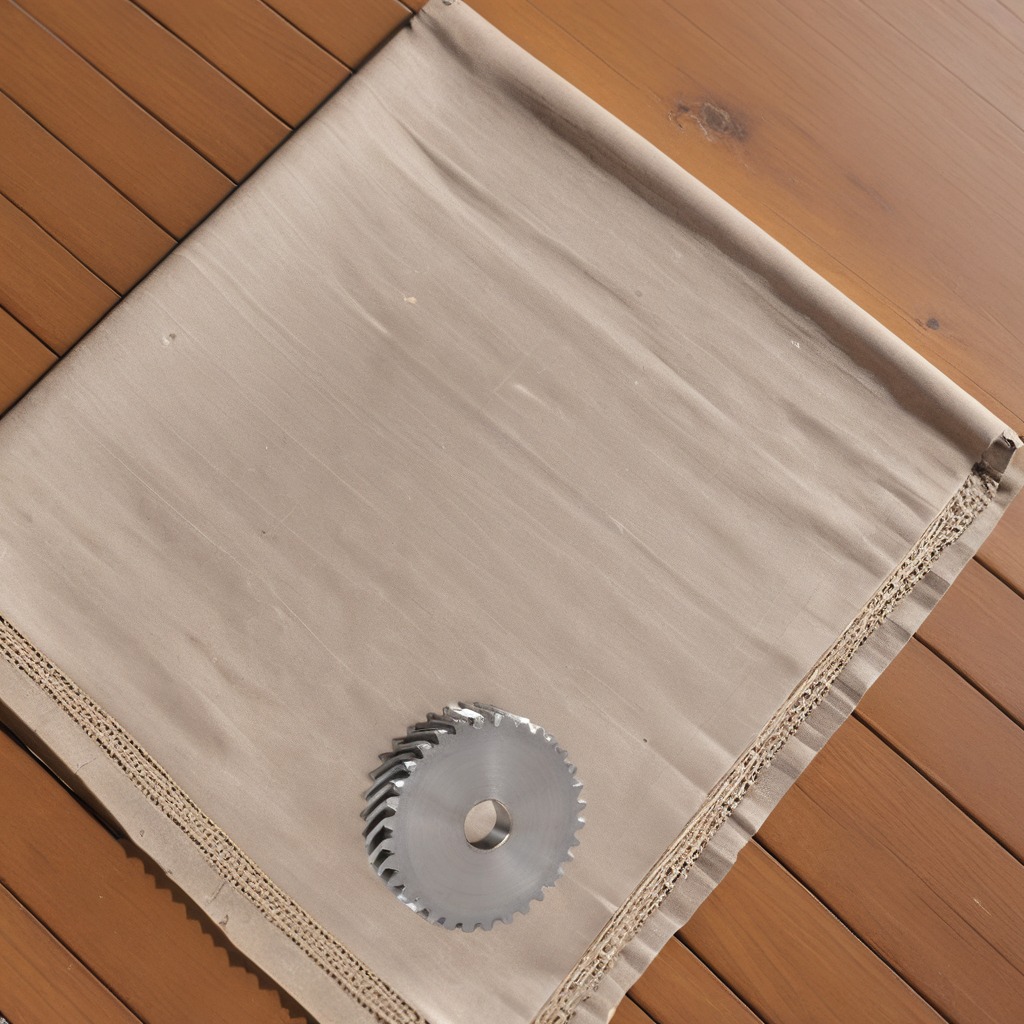
A steel gear with teeth is lying on a wooden table in an outdoor workshop during daytime bright natural light soft shadows worn but beneath the cloth.